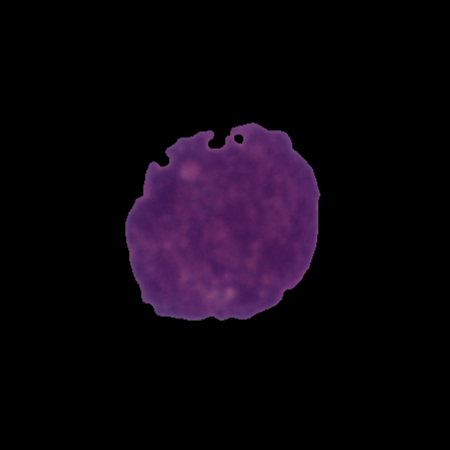
Label: cancer